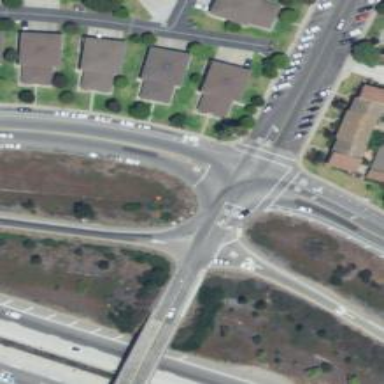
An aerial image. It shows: Unmarked road crossing.